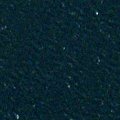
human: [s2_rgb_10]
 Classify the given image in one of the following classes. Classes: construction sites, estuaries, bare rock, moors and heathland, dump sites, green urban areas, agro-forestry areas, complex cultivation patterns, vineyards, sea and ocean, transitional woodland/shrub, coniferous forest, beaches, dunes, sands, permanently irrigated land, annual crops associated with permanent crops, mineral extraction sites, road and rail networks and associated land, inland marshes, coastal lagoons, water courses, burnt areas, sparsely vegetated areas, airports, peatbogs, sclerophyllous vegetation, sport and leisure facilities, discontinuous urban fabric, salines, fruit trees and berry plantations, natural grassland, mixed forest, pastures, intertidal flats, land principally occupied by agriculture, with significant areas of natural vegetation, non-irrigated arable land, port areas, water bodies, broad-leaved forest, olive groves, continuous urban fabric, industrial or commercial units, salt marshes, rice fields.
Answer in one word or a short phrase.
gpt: sea and ocean